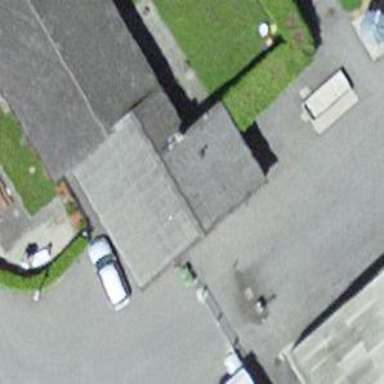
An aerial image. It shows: Simple house.